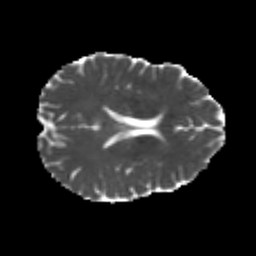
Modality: MD
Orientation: axial
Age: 23
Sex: female
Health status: healthy
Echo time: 0.074 s